Question:
See the menu where it says Home. Can this menu bar be replicated using CSS 3 only?
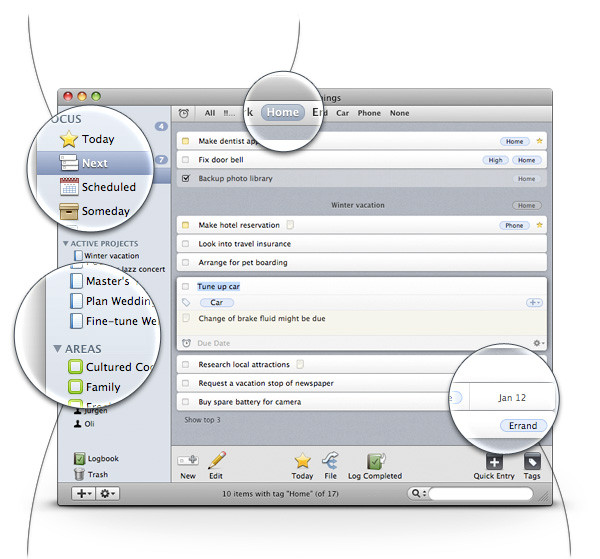
Answer: Yes, it's possible using
- <URL>
Checkout a <URL>.